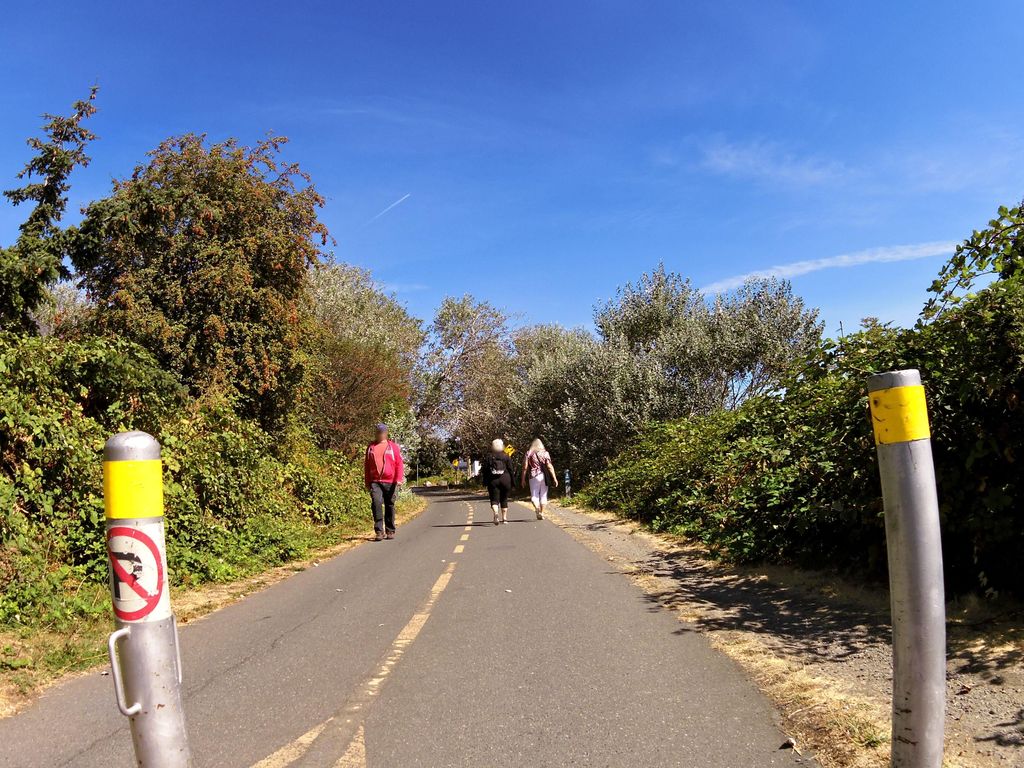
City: victoria